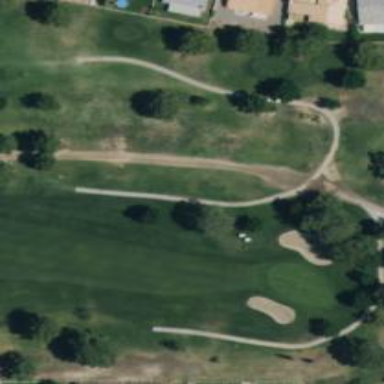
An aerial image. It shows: Path for both roads and golfers.